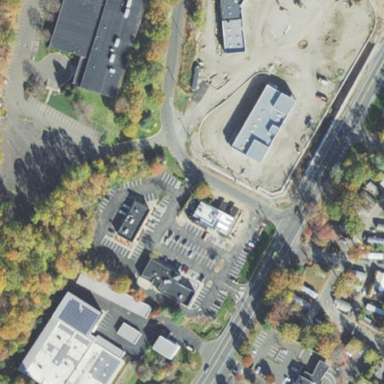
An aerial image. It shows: Retail area.